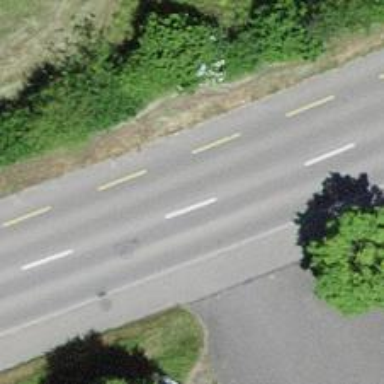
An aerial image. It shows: Primary highway with designated cycle lane on the left.